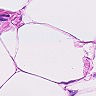
Metastatic tissue present: no